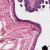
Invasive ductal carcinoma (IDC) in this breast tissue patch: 0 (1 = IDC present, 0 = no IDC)